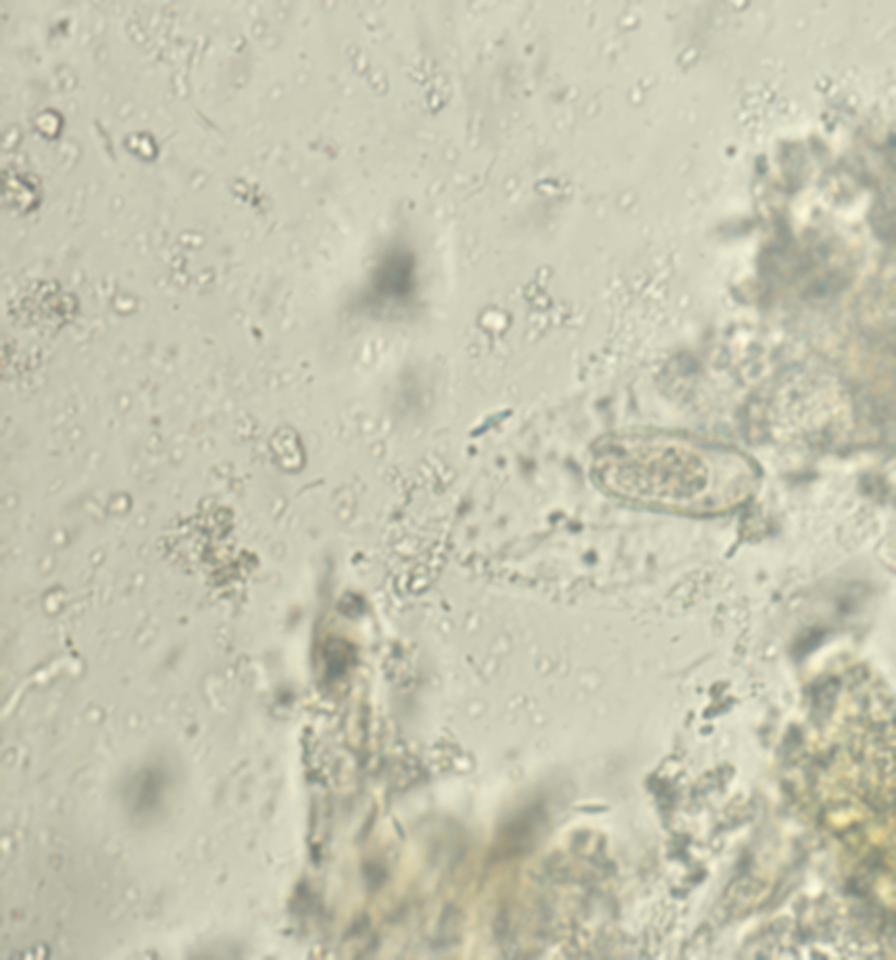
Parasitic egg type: Capillaria philippinensis